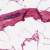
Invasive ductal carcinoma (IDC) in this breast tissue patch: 0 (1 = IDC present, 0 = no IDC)